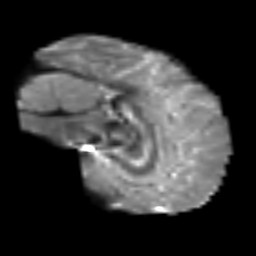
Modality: T2w
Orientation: sagittal
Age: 49
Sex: female
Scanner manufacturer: siemens
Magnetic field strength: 3 T
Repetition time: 6.1 s
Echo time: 0.101 s